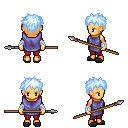
a pixel art fantasy rpg character, female body template, human, tanned skin, chain tabard jacket, red pants, white cyan bedhead hairstyle, white cloth bandages, gray slippers, spear, four views (front, back, left, right), 2x2 character sprite sheet, small pixel art, hard edges, no anti-aliasing